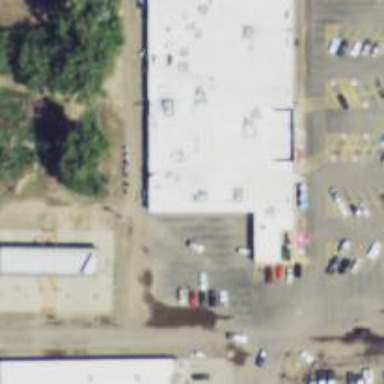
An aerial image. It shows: Supermarket located in building.